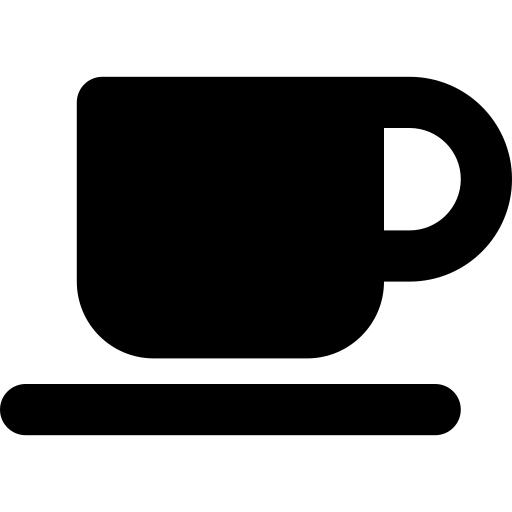
Tags: icon, FontAwesome, fa-icon, solid, mug, saucer